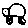
Label: car